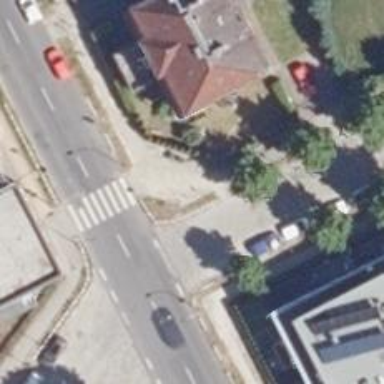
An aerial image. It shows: Sidewalk.